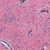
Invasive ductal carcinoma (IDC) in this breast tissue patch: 0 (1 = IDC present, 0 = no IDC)